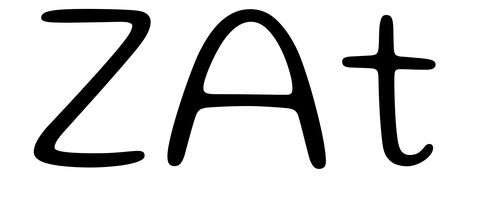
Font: Gluten_ExtraLight